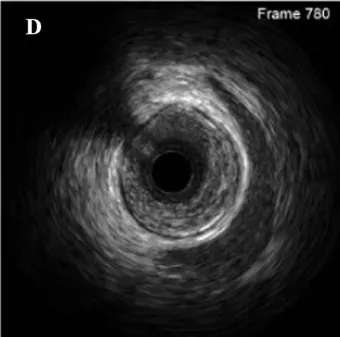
Intravascular ultrasound showed diffused atherosclerotic plaque in the left anterior descending artery (D).
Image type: radiology (ultrasound)